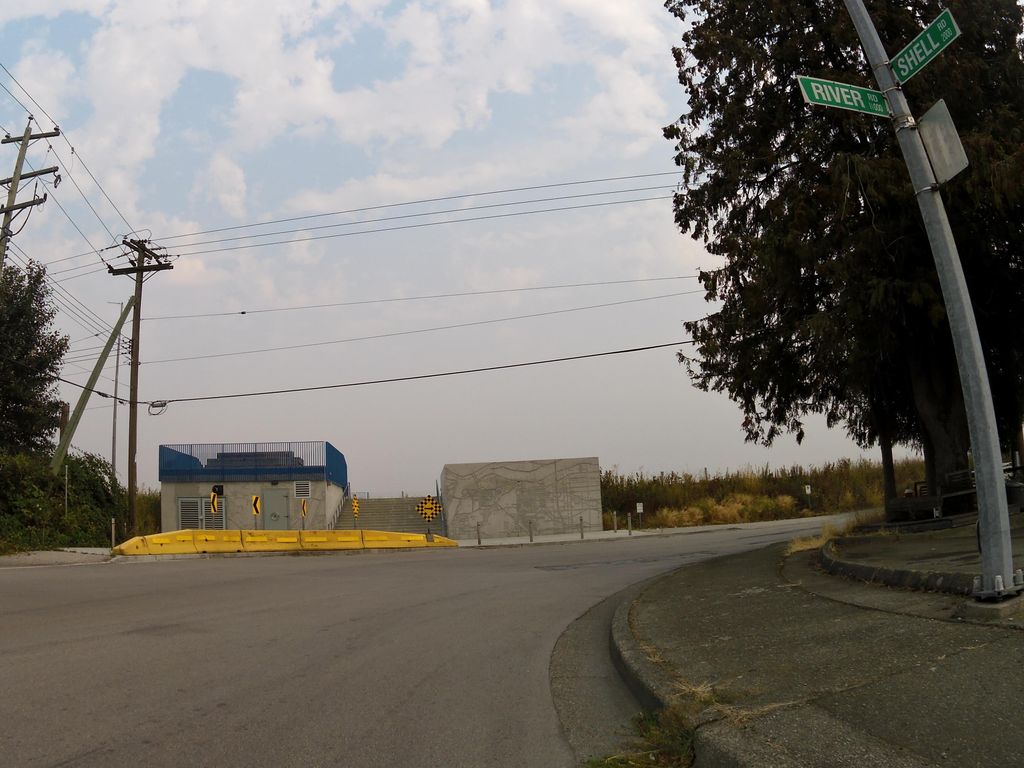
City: vancouver